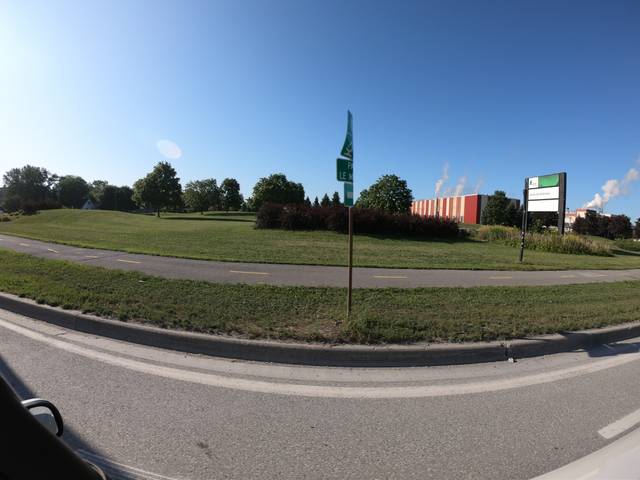
Region: Canada
Coordinates: 45.484, -75.652